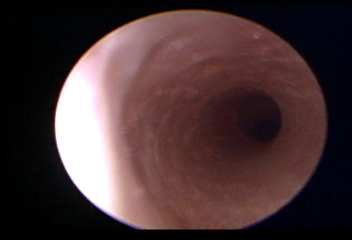
Modality: WLC
Class: Normal mucosa
Bladder cancer association: No